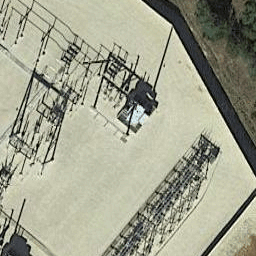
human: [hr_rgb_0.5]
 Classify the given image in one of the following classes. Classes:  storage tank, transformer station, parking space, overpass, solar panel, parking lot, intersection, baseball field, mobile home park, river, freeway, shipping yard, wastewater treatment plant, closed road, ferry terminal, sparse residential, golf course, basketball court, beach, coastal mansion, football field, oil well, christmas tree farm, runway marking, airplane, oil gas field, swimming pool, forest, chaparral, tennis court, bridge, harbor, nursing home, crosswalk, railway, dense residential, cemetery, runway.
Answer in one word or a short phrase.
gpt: transformer station